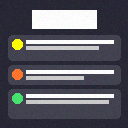
Screen state: on